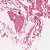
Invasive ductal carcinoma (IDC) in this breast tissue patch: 0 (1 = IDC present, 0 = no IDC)